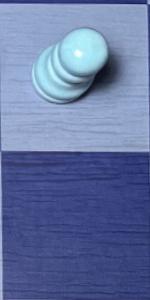
Label: Empty